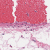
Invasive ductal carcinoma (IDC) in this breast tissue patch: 0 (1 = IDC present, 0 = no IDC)